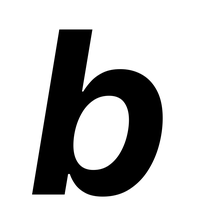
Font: Inter-Italic_Bold_Italic